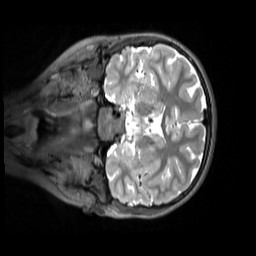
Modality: T2w
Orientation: coronal
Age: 11
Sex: female
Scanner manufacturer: siemens
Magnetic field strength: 3 T
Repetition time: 3.2 s
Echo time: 0.408 s